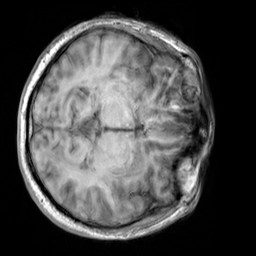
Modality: T1w
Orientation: axial
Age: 31
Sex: male
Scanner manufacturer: siemens
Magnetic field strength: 3 T
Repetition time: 2.3 s
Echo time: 0.00303 s